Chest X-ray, AP view. Patient: 47 years old, sex F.
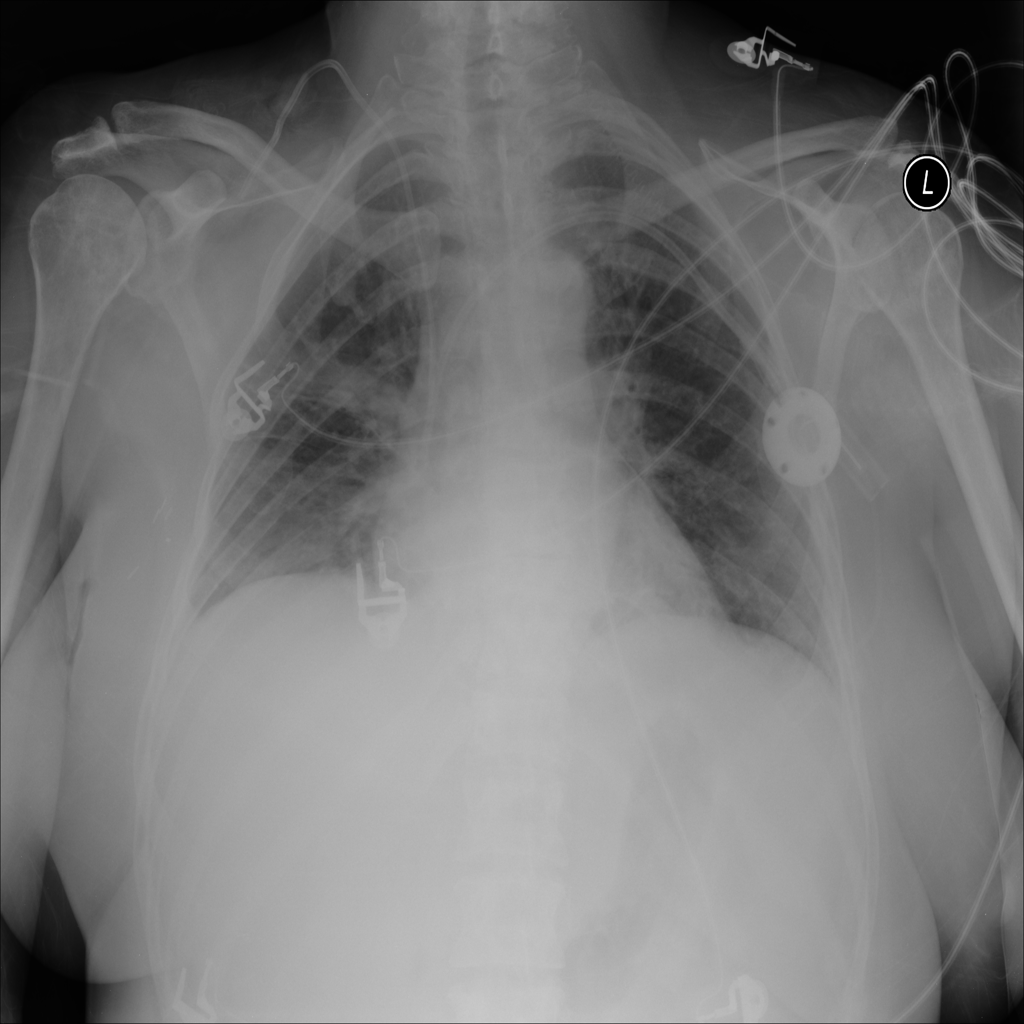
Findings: Infiltration